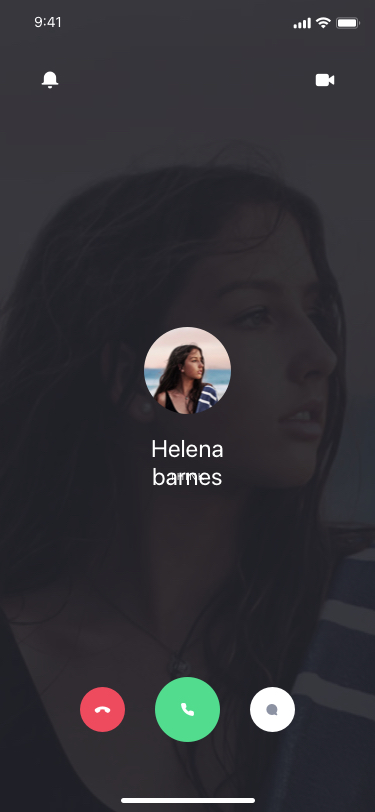
Text in this UI design:
THINK
Helena barnes